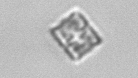
Label: Bacillariophyceae_morphotype1